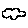
Label: cloud